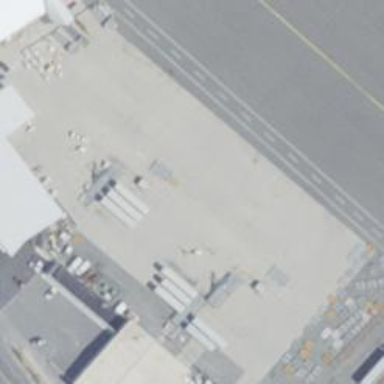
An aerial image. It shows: Apron at the airport.